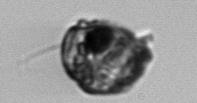
Label: Proterythropsis